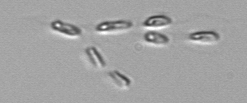
Label: Dinobryon